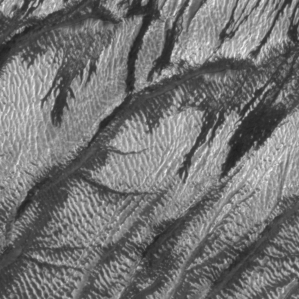
Label: frost